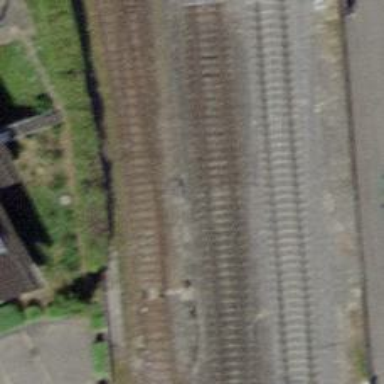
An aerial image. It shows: Single railway spur track.